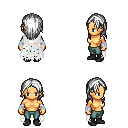
a pixel art fantasy rpg character, female body template, human, tanned skin, white tattered cape, teal pants, white long hairstyle, white cloth bandages, black shoes, four views (front, back, left, right), 2x2 character sprite sheet, small pixel art, hard edges, no anti-aliasing